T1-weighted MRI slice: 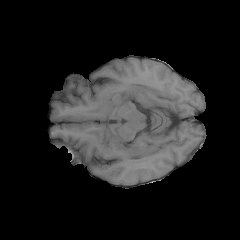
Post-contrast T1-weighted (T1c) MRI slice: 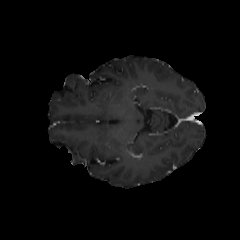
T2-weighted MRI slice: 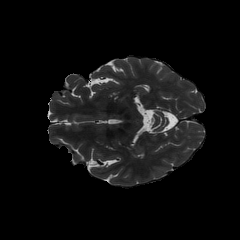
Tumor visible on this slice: no